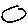
Label: circle